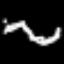
Label: squiggle